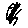
Label: zigzag